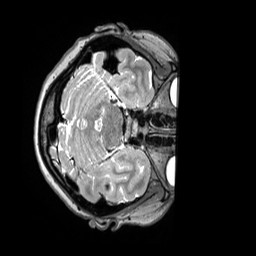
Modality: T2w
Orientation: axial
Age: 24
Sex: female
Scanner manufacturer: siemens
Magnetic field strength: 3 T
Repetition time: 3.2 s
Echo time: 0.408 s